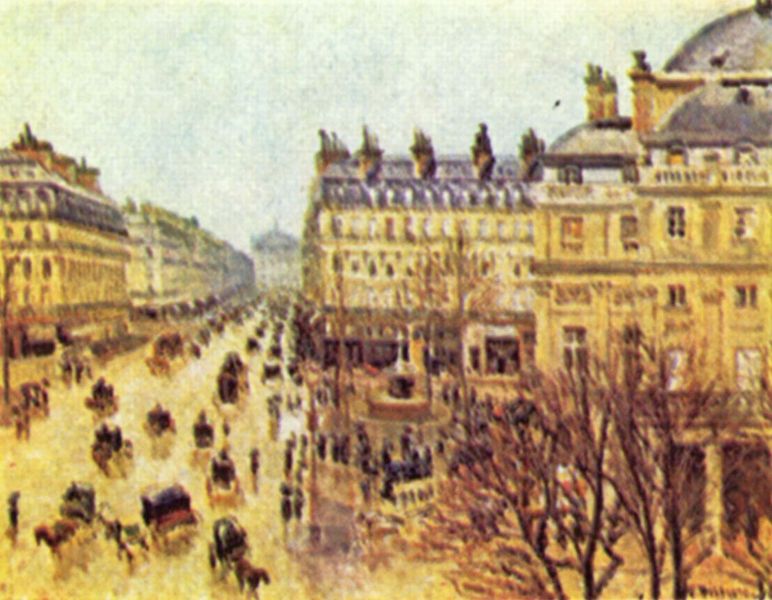
Titel: Avenue de l'Opera, Paris im Regen
Künstler: Camille Pissarro
Standort: Minneapolis (Minnesota)
Institution: The Minneapolis Institute of Arts
Schlagwörter: baum, blau, dunkel, gemälde, himmel, schatten, bäume, gelb, impressionismus, menschen, stadt, äste, braun, cafe, fenster, frankreich, grau, hell, licht, paris, pfeiler, renoir, schwarz, strasse, säule, säulen, weiss, dach, gebäude, haus, weg, leute, malerei, alt, architektur, mensch, weit, bild, signatur, öl, ast, häuser, nass, zweige, realismus, klassizismus, oper, brunnen, kamin, kamine, pferd, pferde, schornstein, ansicht, fassaden, passanten, vedute, moderne, dächer, giebel, schornsteine, allee, dunst, nebel, kahl, herbst, winter, droschke, fuhrwerke, fußgänger, geschäfte, kutsche, kutschen, läden, markt, platz, figuren, französisch, wagen, caillebotte, kuppel, ölgemälde, querformat, kaiser, monet, manet, menzel, unscharf, foto, grosstadt, regen, schlote, straßen, berlin, kuppeln, münchen, kuppe, straßenszene, kutscher, schemenhaft, justiz, verschwommen, pferdekutschen, verkehr, alle, planwagen, wien, breit, prunk, stockwerke, bauwerk, palais, boulevard, fenser, fuhrwerk, pointilismuss, stadtbild, haussmann, kuppeldach, maximilianstrasse, prachtstrasse, häuserreihe, balustraden, großstadt, pissarro, droschken, strassenzug, hauptbahnhof, haus häuser, auflösung, justizpalast, ludwigstrasse, derain, auslagen, straßenecke, straßee, chaussee, place, unbelaubt, 19. jahrhundert, ringstrasse, boulevard haussmann